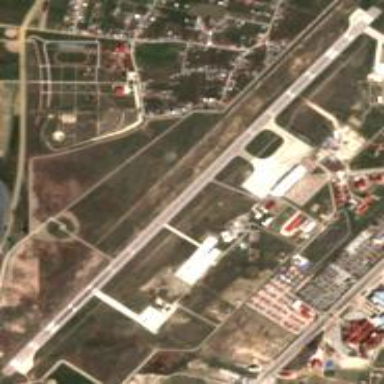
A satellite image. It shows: Area designated as runway within airport.